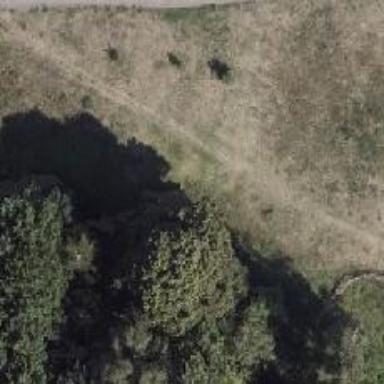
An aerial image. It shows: Grass path.